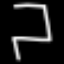
Label: chair